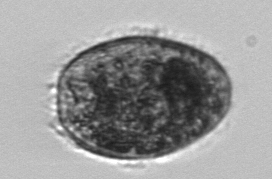
Label: Pleuronema